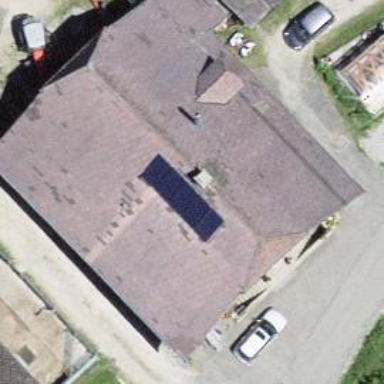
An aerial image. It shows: Farm building.